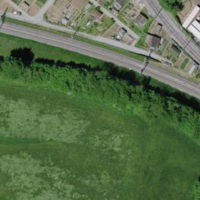
EUNIS habitat code: 24
Species observed at this site:
Campanula trachelium